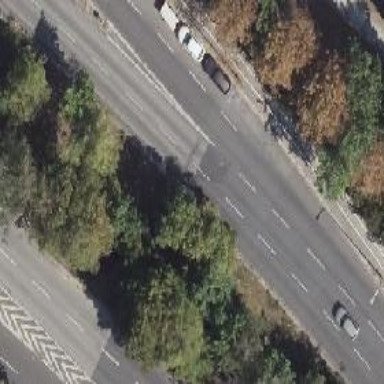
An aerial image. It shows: Motorway link with asphalt surface and embankment.